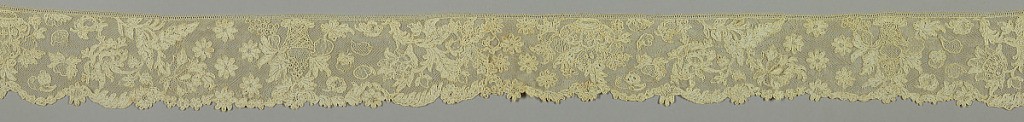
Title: Band
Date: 18th century
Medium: linen Technique: needle lace with ground of loop and twist with twist return
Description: Band with a design of a basket filled floral sprays and other motifs.